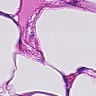
Metastatic tissue present: no